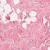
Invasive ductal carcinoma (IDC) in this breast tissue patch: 0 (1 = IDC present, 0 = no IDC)